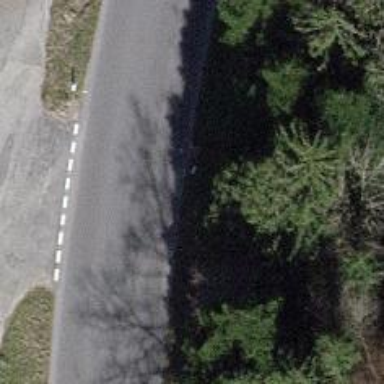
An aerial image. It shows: Tertiary road with asphalt surface.